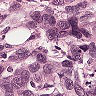
Metastatic tissue present: yes